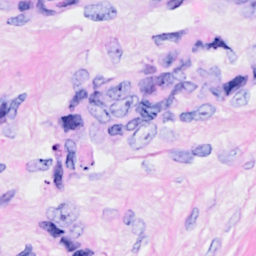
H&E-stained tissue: Breast